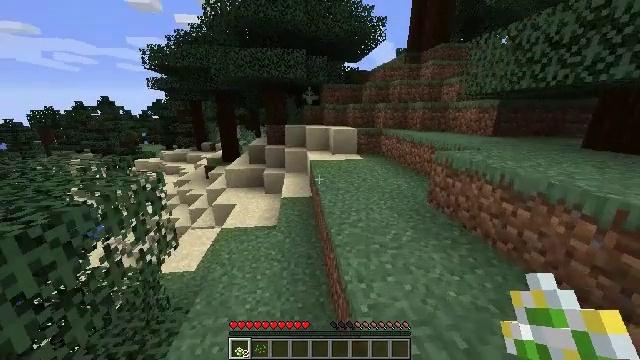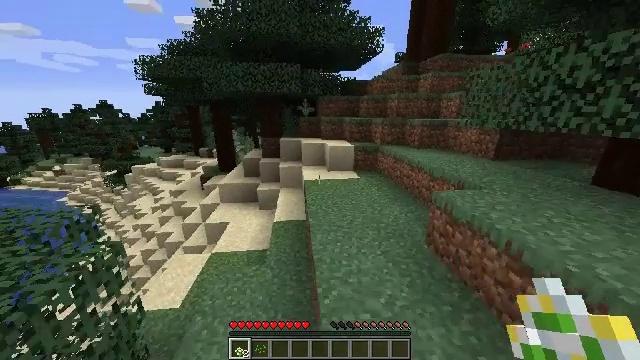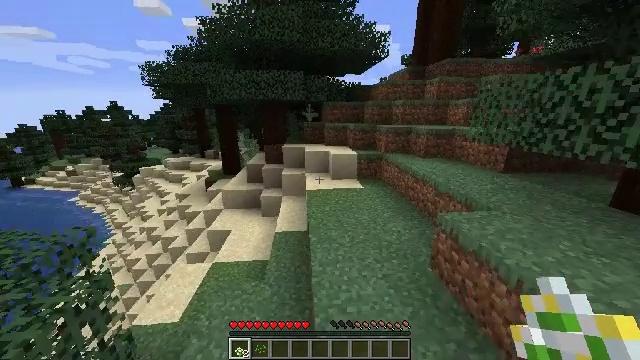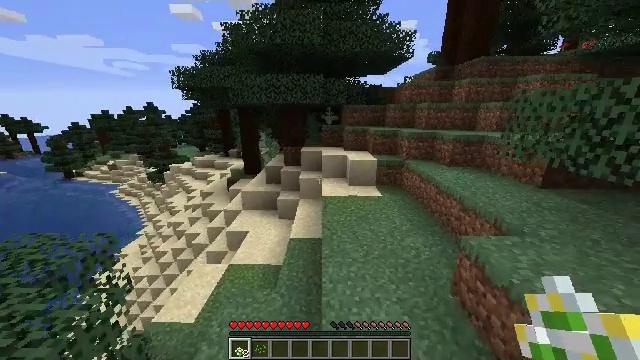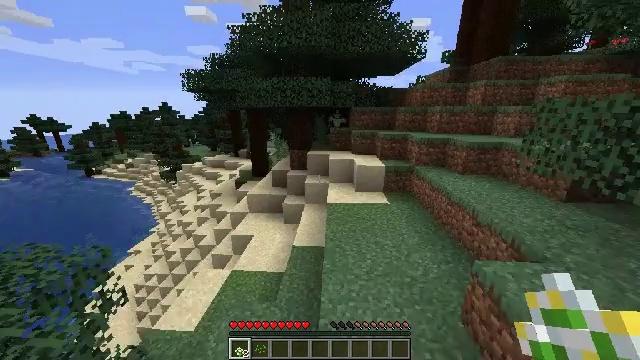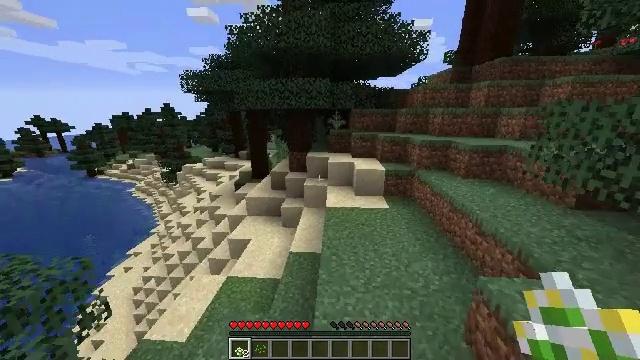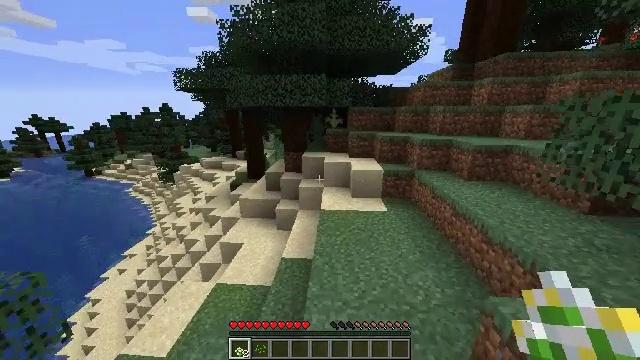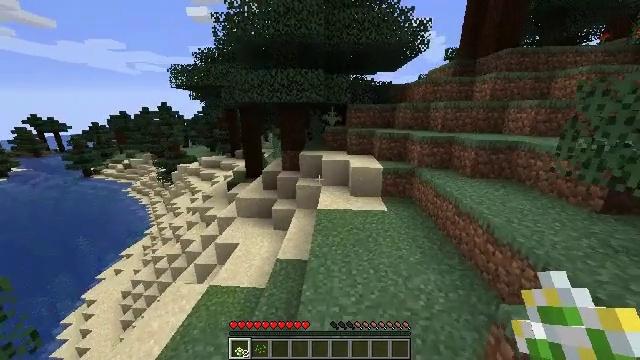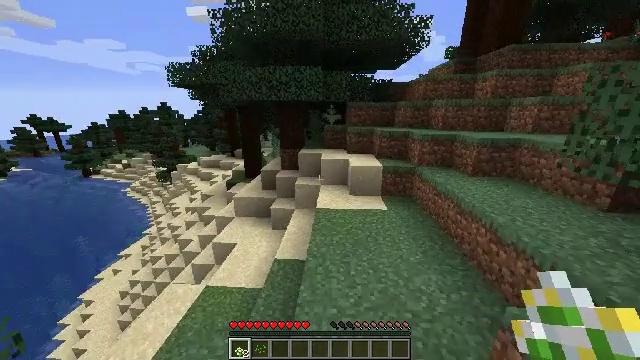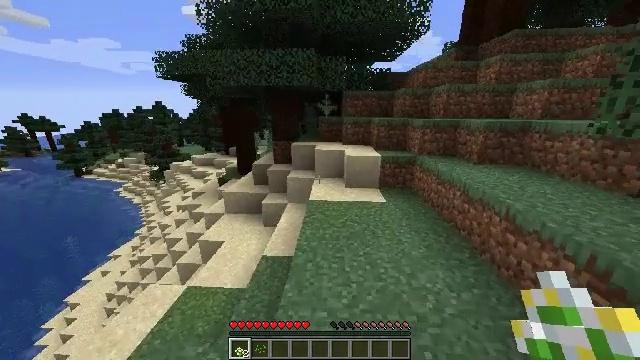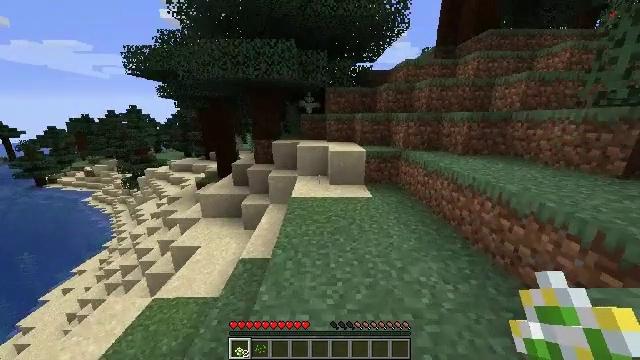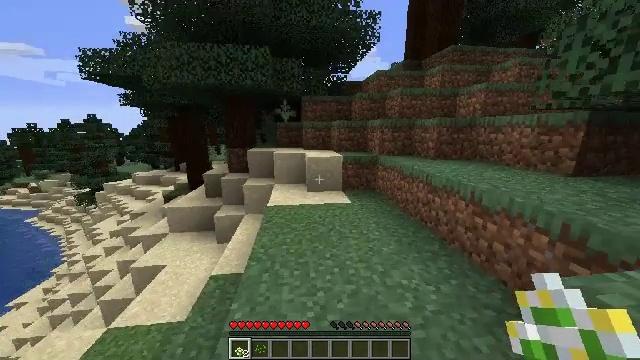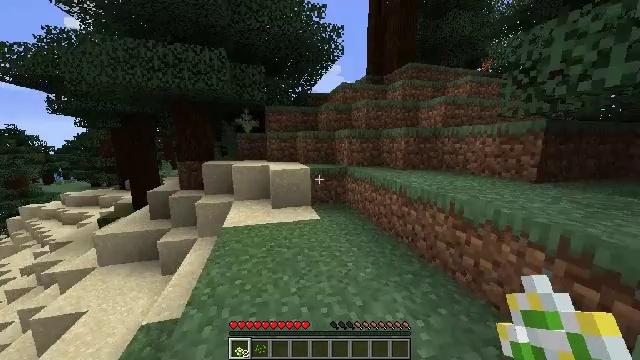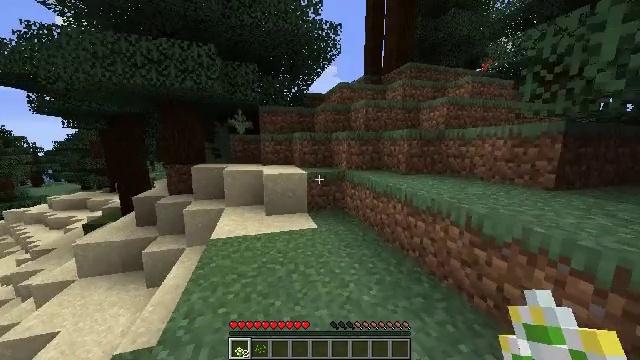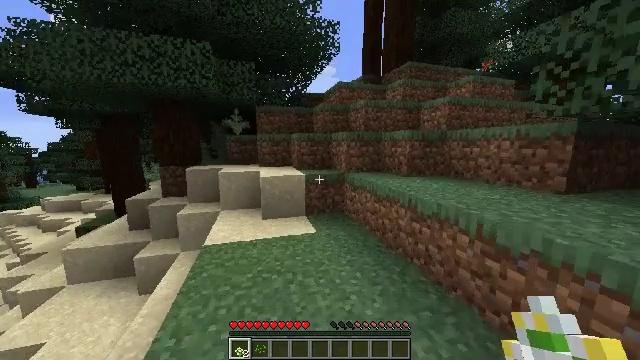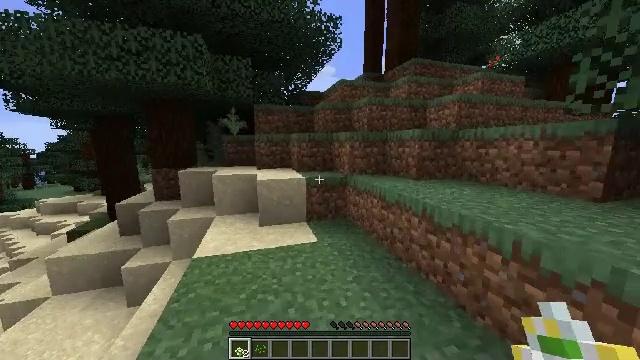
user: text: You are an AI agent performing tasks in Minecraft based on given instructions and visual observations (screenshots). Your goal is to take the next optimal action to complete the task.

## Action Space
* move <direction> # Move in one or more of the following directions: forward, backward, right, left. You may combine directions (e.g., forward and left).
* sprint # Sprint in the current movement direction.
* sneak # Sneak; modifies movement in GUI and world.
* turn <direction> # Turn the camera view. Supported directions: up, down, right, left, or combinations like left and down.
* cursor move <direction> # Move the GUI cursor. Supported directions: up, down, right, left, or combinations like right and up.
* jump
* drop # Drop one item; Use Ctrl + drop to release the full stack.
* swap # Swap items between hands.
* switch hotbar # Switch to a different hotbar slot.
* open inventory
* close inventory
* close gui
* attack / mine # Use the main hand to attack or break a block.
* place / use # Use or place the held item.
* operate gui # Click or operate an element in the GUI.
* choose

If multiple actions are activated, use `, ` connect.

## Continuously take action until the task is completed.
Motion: motion action
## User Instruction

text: Kill the cod.
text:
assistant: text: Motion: move forward and move right, sprint, jump
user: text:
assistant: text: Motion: move forward and move right, sprint, turn left, jump
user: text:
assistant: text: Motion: move forward, sprint, turn left, jump
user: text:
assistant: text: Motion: move forward, sprint, turn left
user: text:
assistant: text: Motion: move forward, sprint
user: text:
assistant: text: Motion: move forward, sprint
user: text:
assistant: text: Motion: move forward, sprint
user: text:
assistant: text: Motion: move forward, sprint
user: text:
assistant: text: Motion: move forward, sprint
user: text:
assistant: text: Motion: move forward, sprint, turn right and up
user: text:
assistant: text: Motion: move forward, sprint, turn right and up
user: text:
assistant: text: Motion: move forward, sprint, turn right and up
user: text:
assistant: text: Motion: move forward, sprint
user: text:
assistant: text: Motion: move forward, sprint
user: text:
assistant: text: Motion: move forward, sprint
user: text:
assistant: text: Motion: move forward, sprint
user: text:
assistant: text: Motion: move forward, sprint
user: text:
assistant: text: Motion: move forward, sprint
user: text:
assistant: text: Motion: move forward, sprint, jump
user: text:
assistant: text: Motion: move forward, sprint, turn left, jump
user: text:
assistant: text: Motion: move forward, sprint, turn left, jump
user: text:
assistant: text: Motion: move forward, sprint, turn left, jump
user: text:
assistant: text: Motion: move forward, sprint, jump
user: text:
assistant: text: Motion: move forward, sprint, jump
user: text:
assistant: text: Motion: move forward, sprint, jump
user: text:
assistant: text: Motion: move forward, sprint, jump
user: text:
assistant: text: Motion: move forward, sprint, turn right and up, jump
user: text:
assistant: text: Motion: move forward, sprint, turn right and up, jump
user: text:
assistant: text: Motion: move forward, sprint, turn up, jump
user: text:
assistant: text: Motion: move forward, sprint, turn up, jump